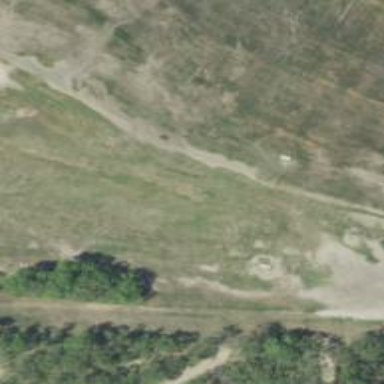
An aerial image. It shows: Disc golf hole.